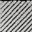
Piece: xx